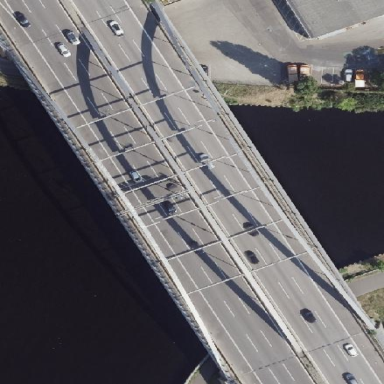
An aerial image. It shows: Architectural bridge with arched structure.